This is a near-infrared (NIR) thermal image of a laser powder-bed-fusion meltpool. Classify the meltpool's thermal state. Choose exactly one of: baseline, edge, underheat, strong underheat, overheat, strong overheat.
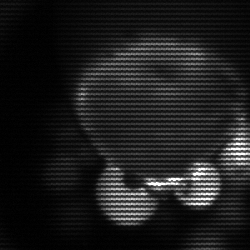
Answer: edge